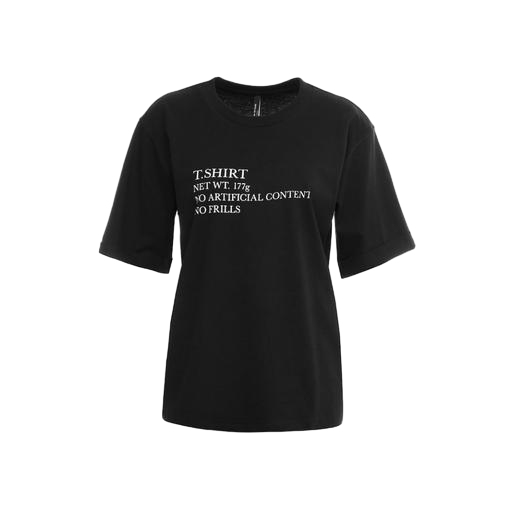
black message t-shirt, accent t-shirt, black printed sayings t-shirt, white background